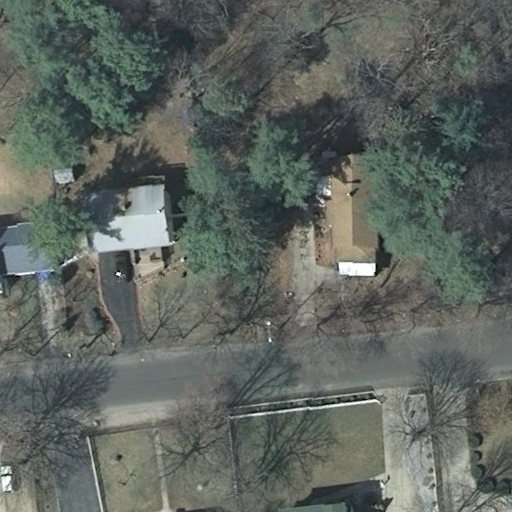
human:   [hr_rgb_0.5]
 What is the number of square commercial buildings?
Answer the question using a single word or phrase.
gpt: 0

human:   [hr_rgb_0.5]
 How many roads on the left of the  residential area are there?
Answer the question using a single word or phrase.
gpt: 0

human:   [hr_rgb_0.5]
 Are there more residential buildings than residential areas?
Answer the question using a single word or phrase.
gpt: yes

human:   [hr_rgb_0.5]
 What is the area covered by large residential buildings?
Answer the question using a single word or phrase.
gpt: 0m2

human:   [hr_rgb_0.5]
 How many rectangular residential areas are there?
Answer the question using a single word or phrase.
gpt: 1

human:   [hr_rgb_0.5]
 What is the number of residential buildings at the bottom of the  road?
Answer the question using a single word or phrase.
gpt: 1

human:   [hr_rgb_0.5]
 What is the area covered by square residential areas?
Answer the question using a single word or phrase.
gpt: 0m2

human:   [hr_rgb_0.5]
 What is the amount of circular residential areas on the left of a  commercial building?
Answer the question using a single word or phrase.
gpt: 0

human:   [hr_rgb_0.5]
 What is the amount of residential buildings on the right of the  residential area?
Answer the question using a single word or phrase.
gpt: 4

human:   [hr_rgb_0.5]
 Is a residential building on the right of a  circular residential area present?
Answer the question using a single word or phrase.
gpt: no

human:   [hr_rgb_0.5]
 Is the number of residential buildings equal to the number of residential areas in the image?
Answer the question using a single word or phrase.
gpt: no

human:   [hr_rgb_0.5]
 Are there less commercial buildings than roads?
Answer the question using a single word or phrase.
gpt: yes

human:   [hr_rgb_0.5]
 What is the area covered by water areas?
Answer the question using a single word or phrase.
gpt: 0m2

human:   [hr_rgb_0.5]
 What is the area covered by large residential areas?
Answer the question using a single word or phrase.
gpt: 10611m2

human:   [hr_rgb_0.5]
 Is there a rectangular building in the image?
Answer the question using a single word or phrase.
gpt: yes

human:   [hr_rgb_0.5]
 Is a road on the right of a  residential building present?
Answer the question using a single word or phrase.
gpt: yes

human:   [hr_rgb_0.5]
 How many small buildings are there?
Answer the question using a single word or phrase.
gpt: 1

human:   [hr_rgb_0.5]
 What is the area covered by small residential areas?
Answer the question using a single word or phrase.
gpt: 0m2

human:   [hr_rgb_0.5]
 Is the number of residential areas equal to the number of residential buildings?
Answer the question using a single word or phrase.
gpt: no

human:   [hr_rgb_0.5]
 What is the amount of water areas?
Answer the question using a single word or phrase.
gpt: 0

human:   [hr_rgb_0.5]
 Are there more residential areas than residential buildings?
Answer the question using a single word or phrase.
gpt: no

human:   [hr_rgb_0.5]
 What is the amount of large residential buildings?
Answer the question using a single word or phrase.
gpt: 0

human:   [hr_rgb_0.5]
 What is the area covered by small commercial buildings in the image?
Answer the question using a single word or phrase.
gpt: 0m2

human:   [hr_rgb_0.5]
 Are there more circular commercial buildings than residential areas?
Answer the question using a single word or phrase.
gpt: no

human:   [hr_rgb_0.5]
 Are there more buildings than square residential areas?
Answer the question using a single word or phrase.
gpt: yes

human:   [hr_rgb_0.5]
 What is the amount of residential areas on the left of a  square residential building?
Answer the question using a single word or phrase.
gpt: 0

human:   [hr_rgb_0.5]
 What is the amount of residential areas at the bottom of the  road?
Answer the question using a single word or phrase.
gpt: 0

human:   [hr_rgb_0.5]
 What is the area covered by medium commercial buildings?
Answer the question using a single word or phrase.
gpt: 0m2

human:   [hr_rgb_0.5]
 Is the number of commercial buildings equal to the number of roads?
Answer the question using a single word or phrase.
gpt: no

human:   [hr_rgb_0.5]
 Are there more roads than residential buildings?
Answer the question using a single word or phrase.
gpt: no

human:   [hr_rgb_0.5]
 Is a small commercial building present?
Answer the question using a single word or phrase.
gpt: no

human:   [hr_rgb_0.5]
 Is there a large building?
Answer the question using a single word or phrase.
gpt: no

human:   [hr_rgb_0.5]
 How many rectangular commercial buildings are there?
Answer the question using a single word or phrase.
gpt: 0

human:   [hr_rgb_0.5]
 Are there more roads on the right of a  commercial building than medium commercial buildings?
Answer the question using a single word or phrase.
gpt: no

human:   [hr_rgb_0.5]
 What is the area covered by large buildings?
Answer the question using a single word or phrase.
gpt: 0m2

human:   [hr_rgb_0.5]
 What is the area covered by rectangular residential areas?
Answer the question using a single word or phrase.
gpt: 10611m2